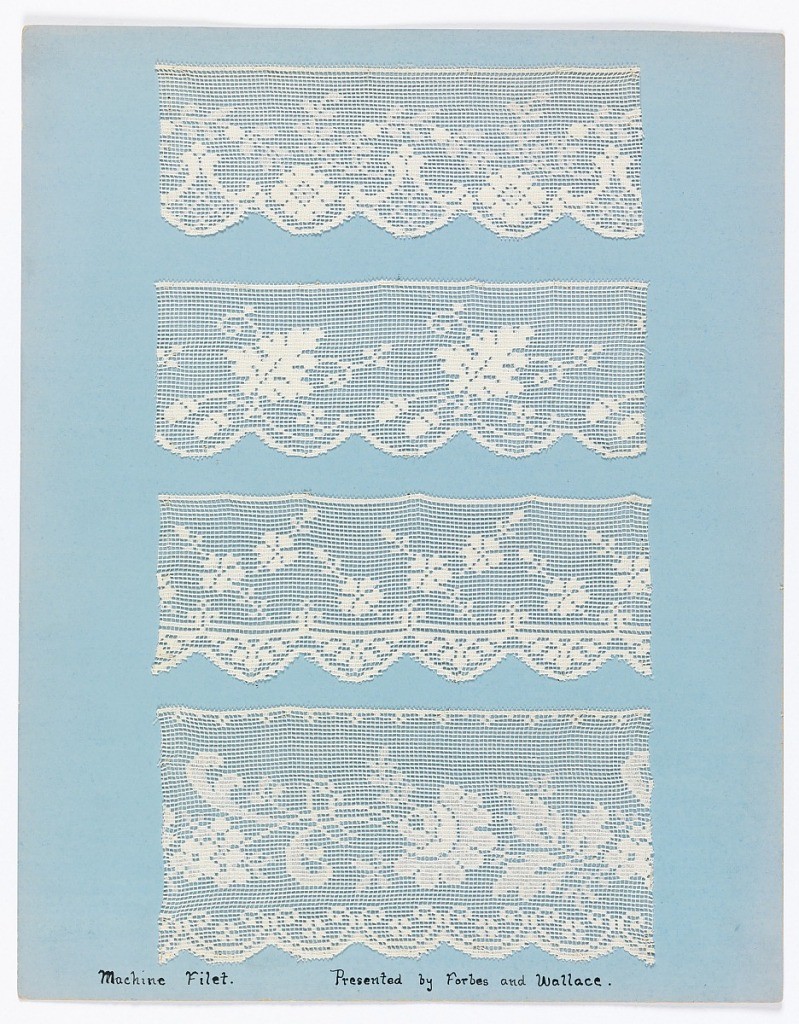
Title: Machine-made openwork samples
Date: ca. 1910
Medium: cardboard, linen, silk, metallic Technique: linen embroidery with ground cloth dissolved Examples of embroidery on net produced by the Schiffli machine Metallic embroidery on net Machine-made openwork in imitation of hand-embroidered net Mostly floral and a few geometric patterns, some designs described as "Spanish" Imitation hand-made filet Machine filet Imitation filet crochet Ploven (burnt-out lace) Fancy curtain lace made on the Levers machines Real filet (handmade) next to Machine-made filet Spotted curtain nets, made chiefly at Nottingham, England and Caudry, France.
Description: Samples of machine-made openwork and several examples of hand made lace mounted on boards. They imitate hand-embroidered net, crochet, or needlepoint.  All are floral patterns plus a few of early 1920's geometric style.
"Embroidered net" produced by the Schiffli Machine.